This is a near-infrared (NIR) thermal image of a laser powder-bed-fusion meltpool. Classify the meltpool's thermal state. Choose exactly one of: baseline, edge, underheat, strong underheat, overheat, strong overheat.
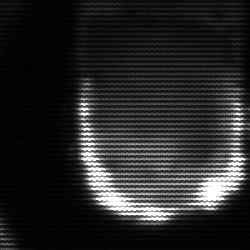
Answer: strong underheat